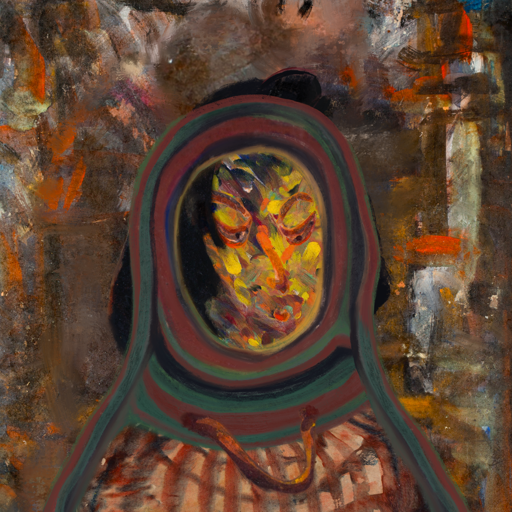
Background: GypsyQueen, Head And Neck Side: An_Impression, Face Side: Hypocrite, Bust: Orphan, Hair Side: Mosgoul, Head Accessory: After_Raid_Scarf, Second Necklace: Comrade, Necklace: Blank, Baby: Blank